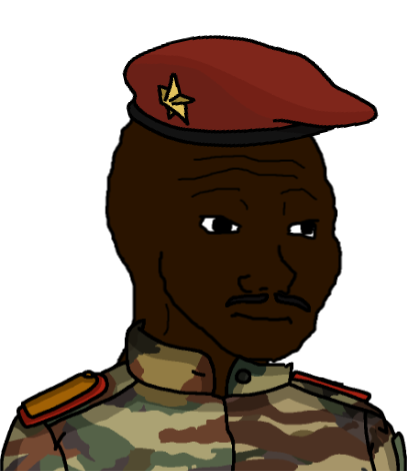
Label: 5_Blackjak